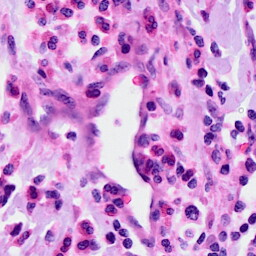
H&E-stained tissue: Cervix